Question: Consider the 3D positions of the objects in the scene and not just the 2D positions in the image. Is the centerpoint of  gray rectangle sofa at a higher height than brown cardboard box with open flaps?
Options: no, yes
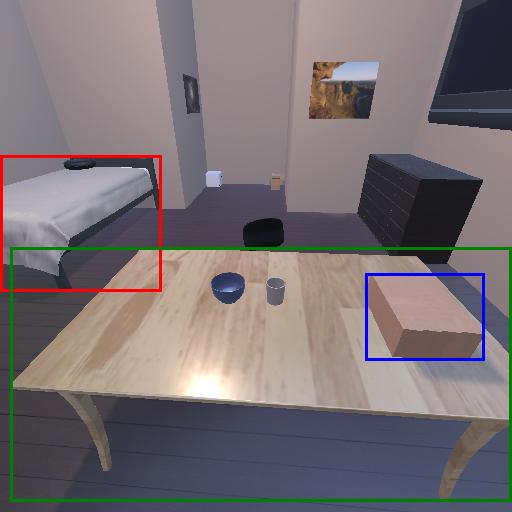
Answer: no